Aerial crown-view tile of a tropical tree (Barro Colorado Island, Panama), acquired 20250217:
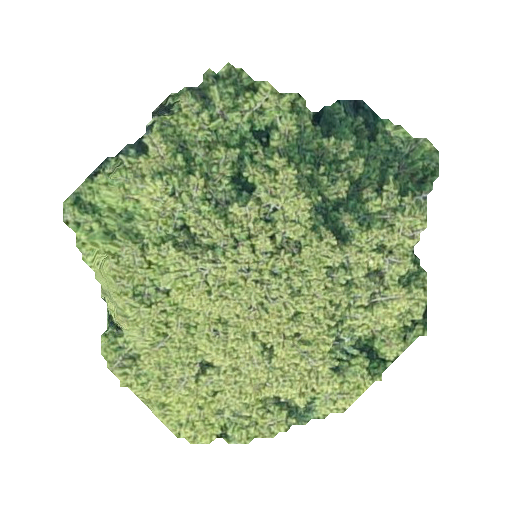
Species: Virola surinamensis
GBIF accepted scientific name: Virola surinamensis
Crown area: 147.561 m²